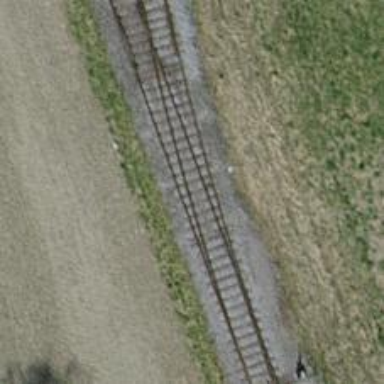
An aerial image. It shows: Railway switch.